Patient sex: M
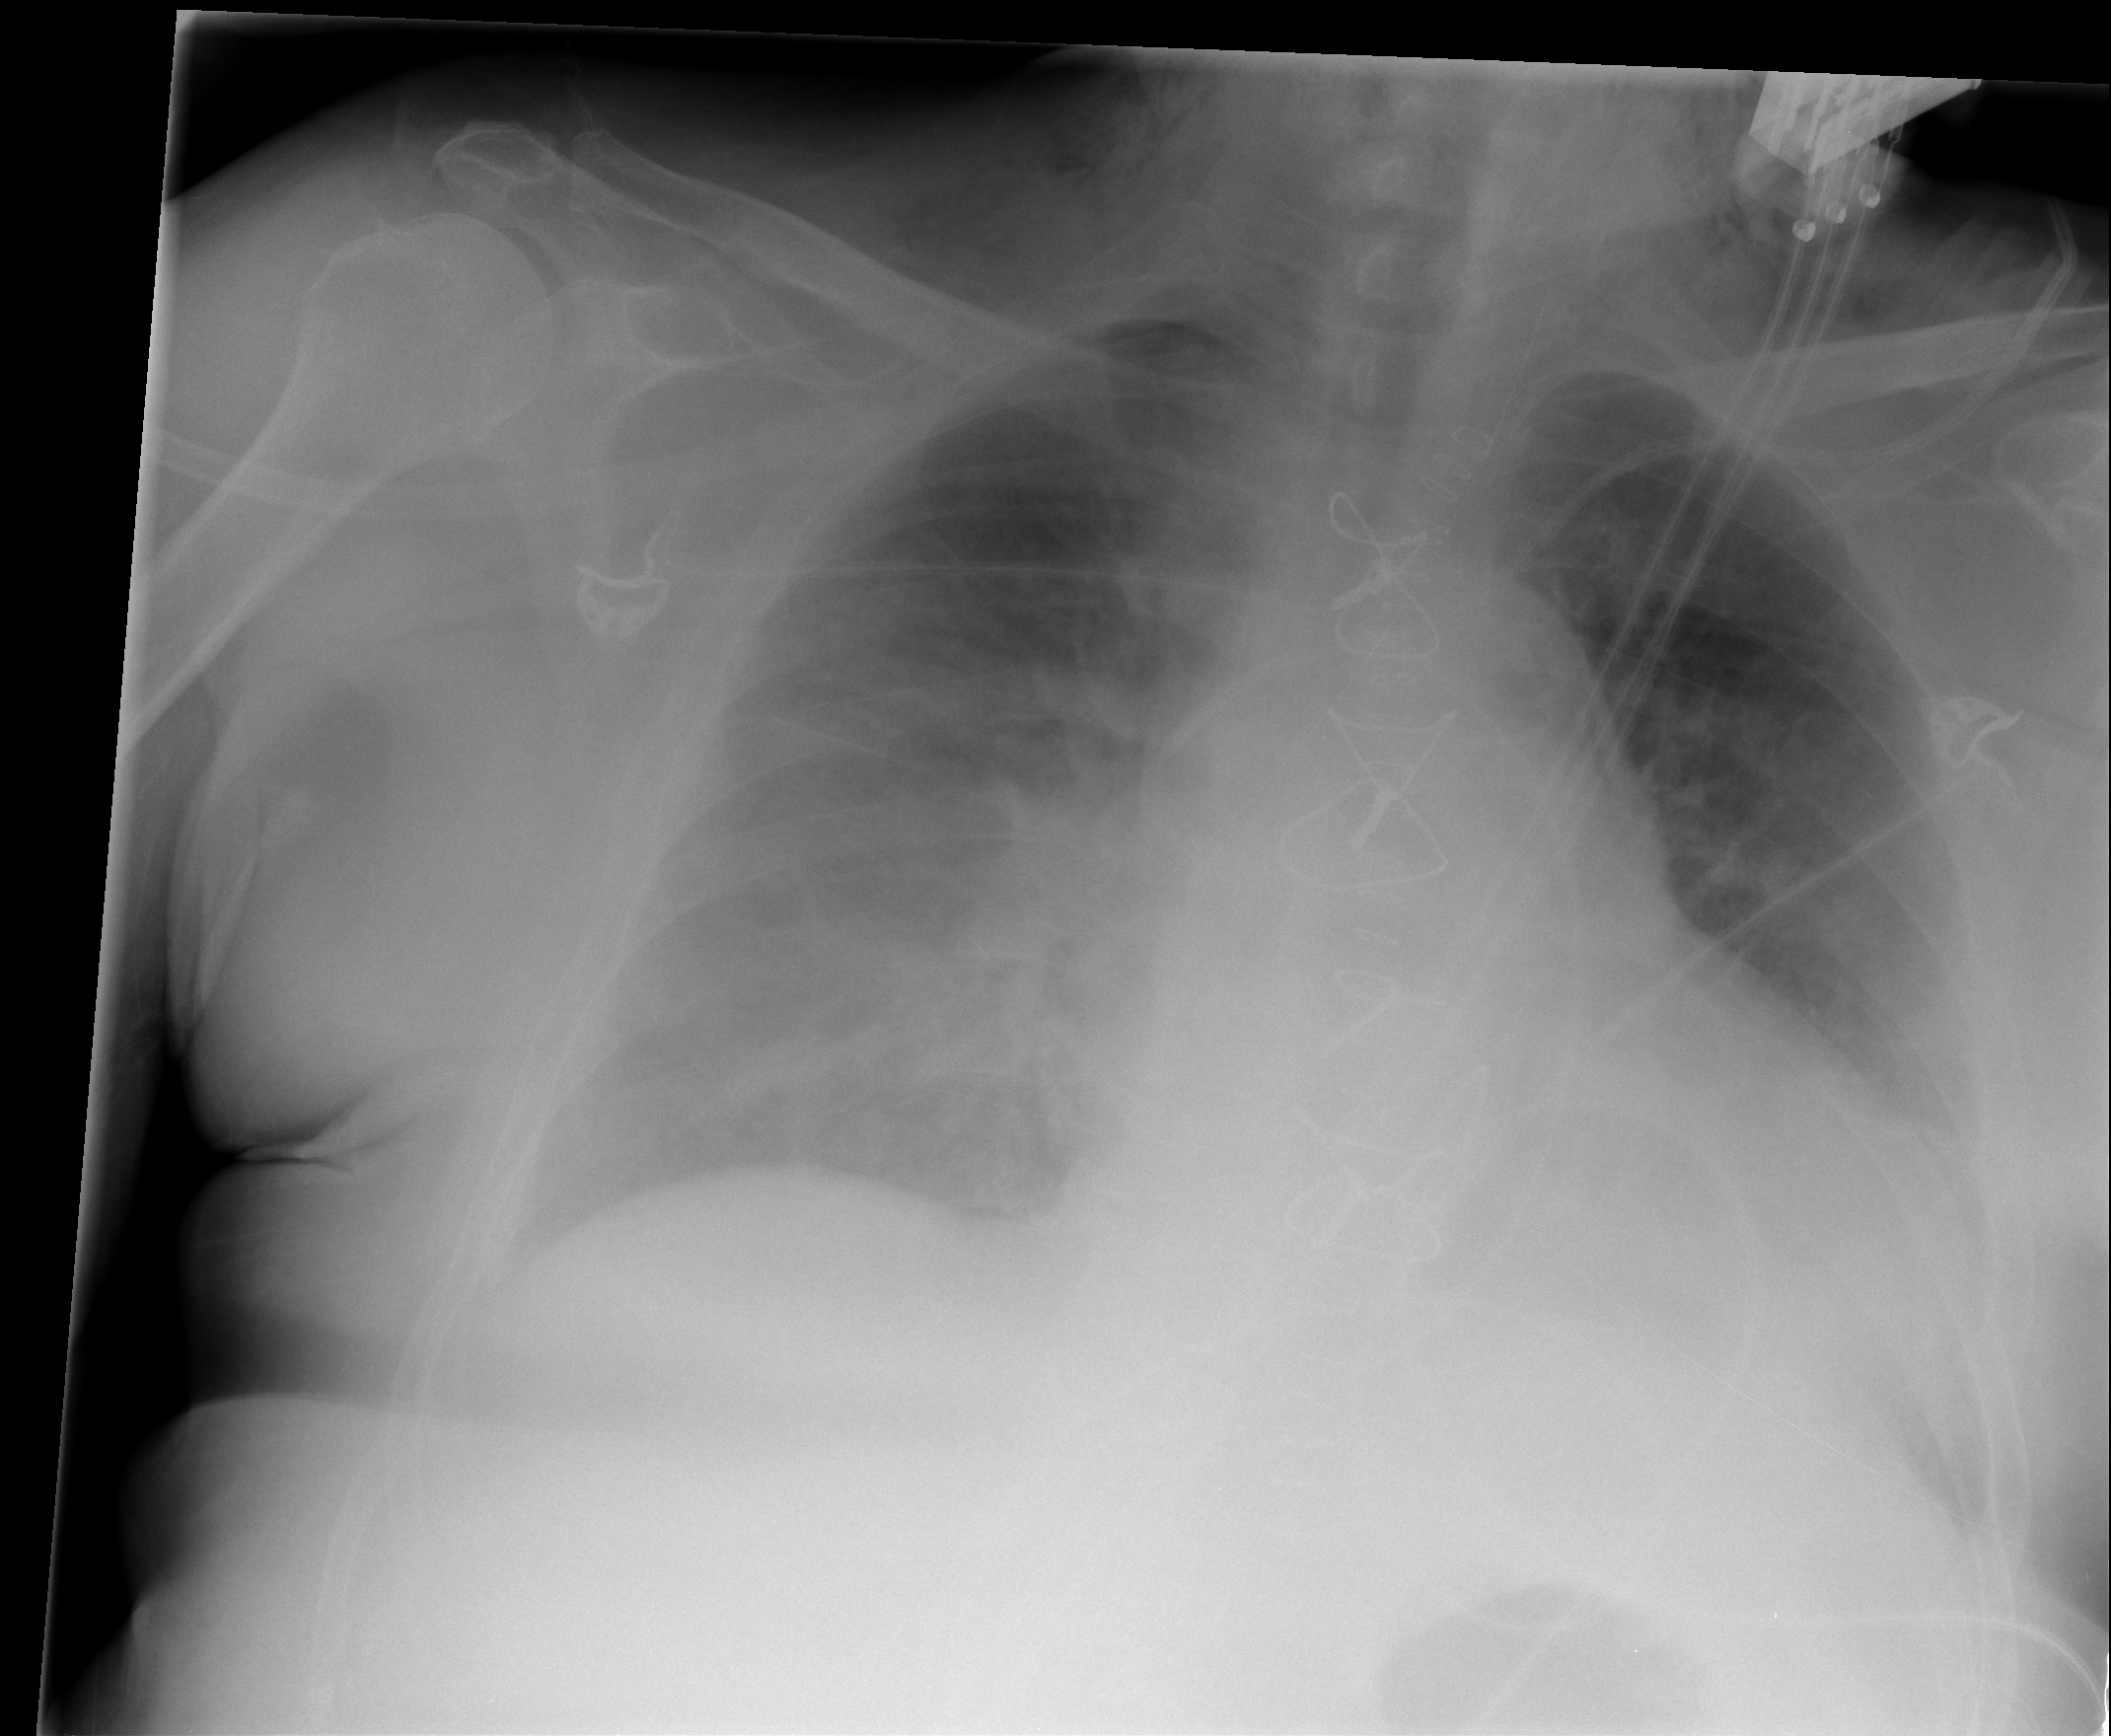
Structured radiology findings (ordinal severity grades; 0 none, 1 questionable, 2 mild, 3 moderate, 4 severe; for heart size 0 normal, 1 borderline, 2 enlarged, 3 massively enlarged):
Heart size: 2
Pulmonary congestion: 3
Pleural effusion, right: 3
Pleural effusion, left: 3
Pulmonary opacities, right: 1
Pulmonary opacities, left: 1
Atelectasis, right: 3
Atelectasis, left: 2